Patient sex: F
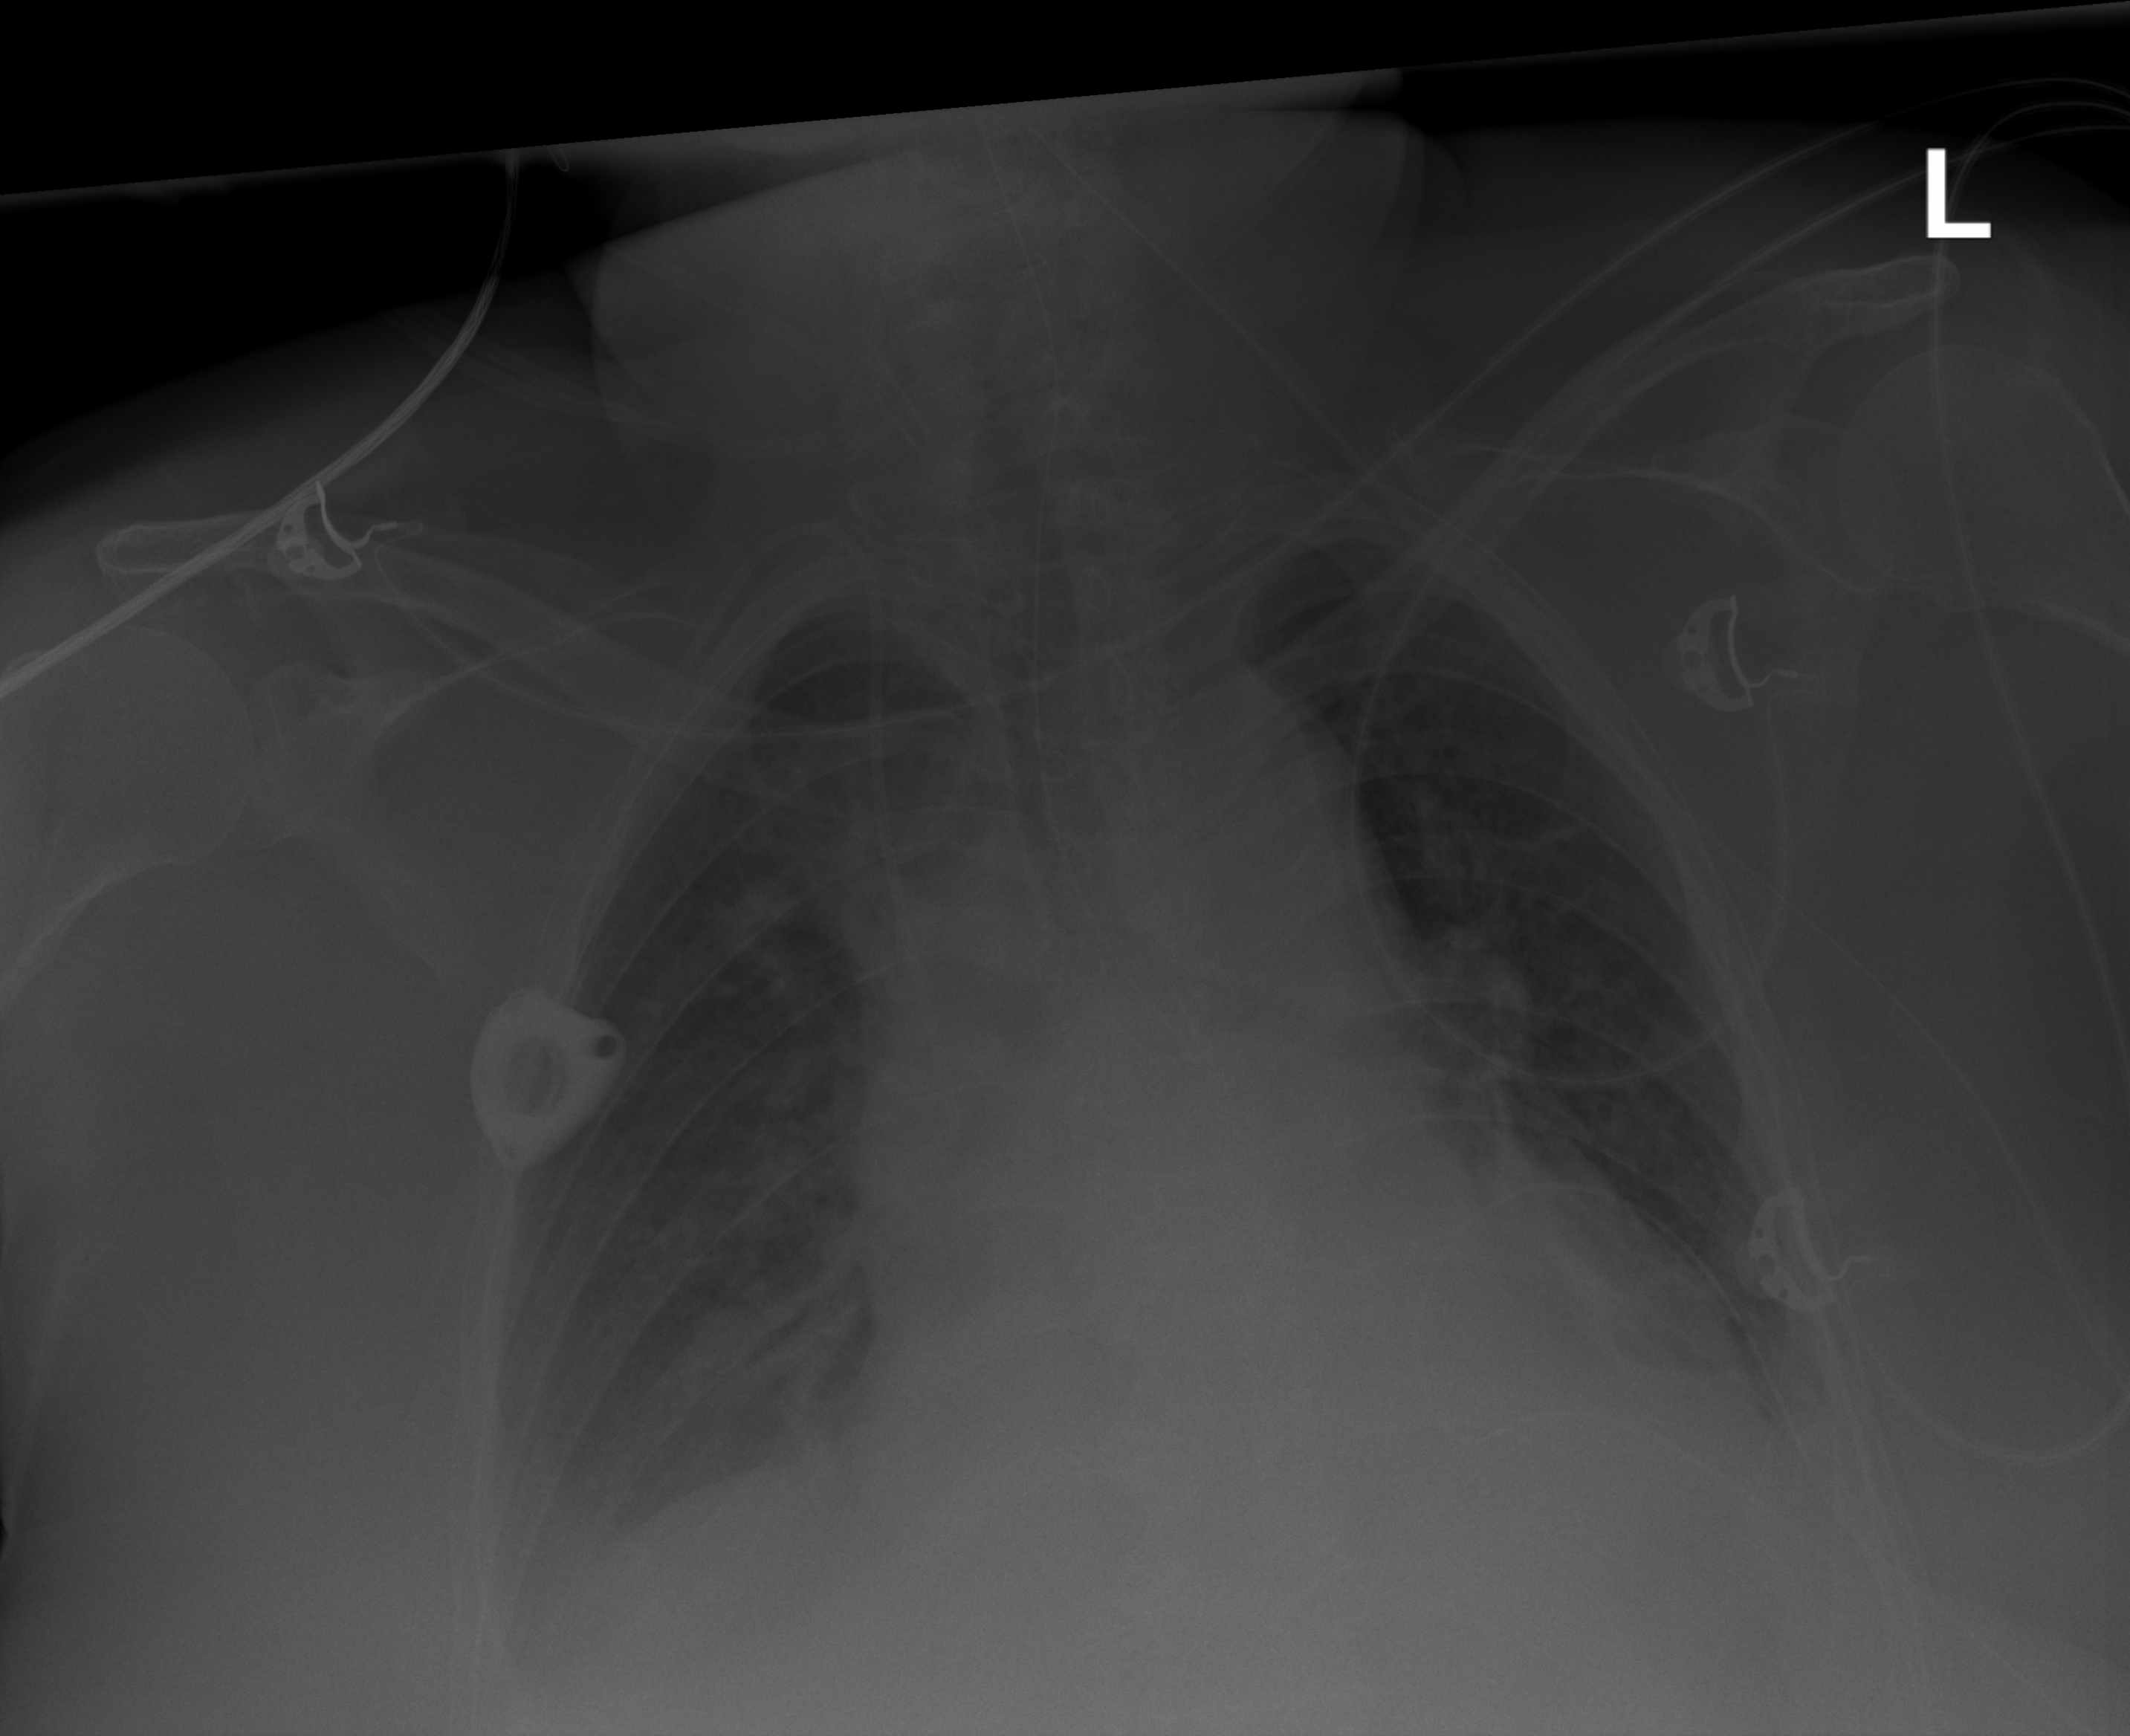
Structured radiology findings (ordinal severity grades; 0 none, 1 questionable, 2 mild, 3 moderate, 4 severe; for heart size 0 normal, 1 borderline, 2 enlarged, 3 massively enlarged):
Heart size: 2
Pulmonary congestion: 0
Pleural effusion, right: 2
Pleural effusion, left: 2
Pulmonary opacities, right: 0
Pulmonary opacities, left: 0
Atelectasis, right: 2
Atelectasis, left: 2